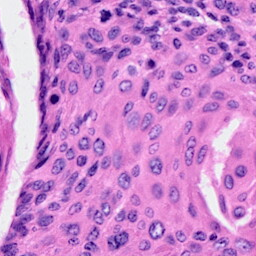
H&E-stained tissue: Cervix